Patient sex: M
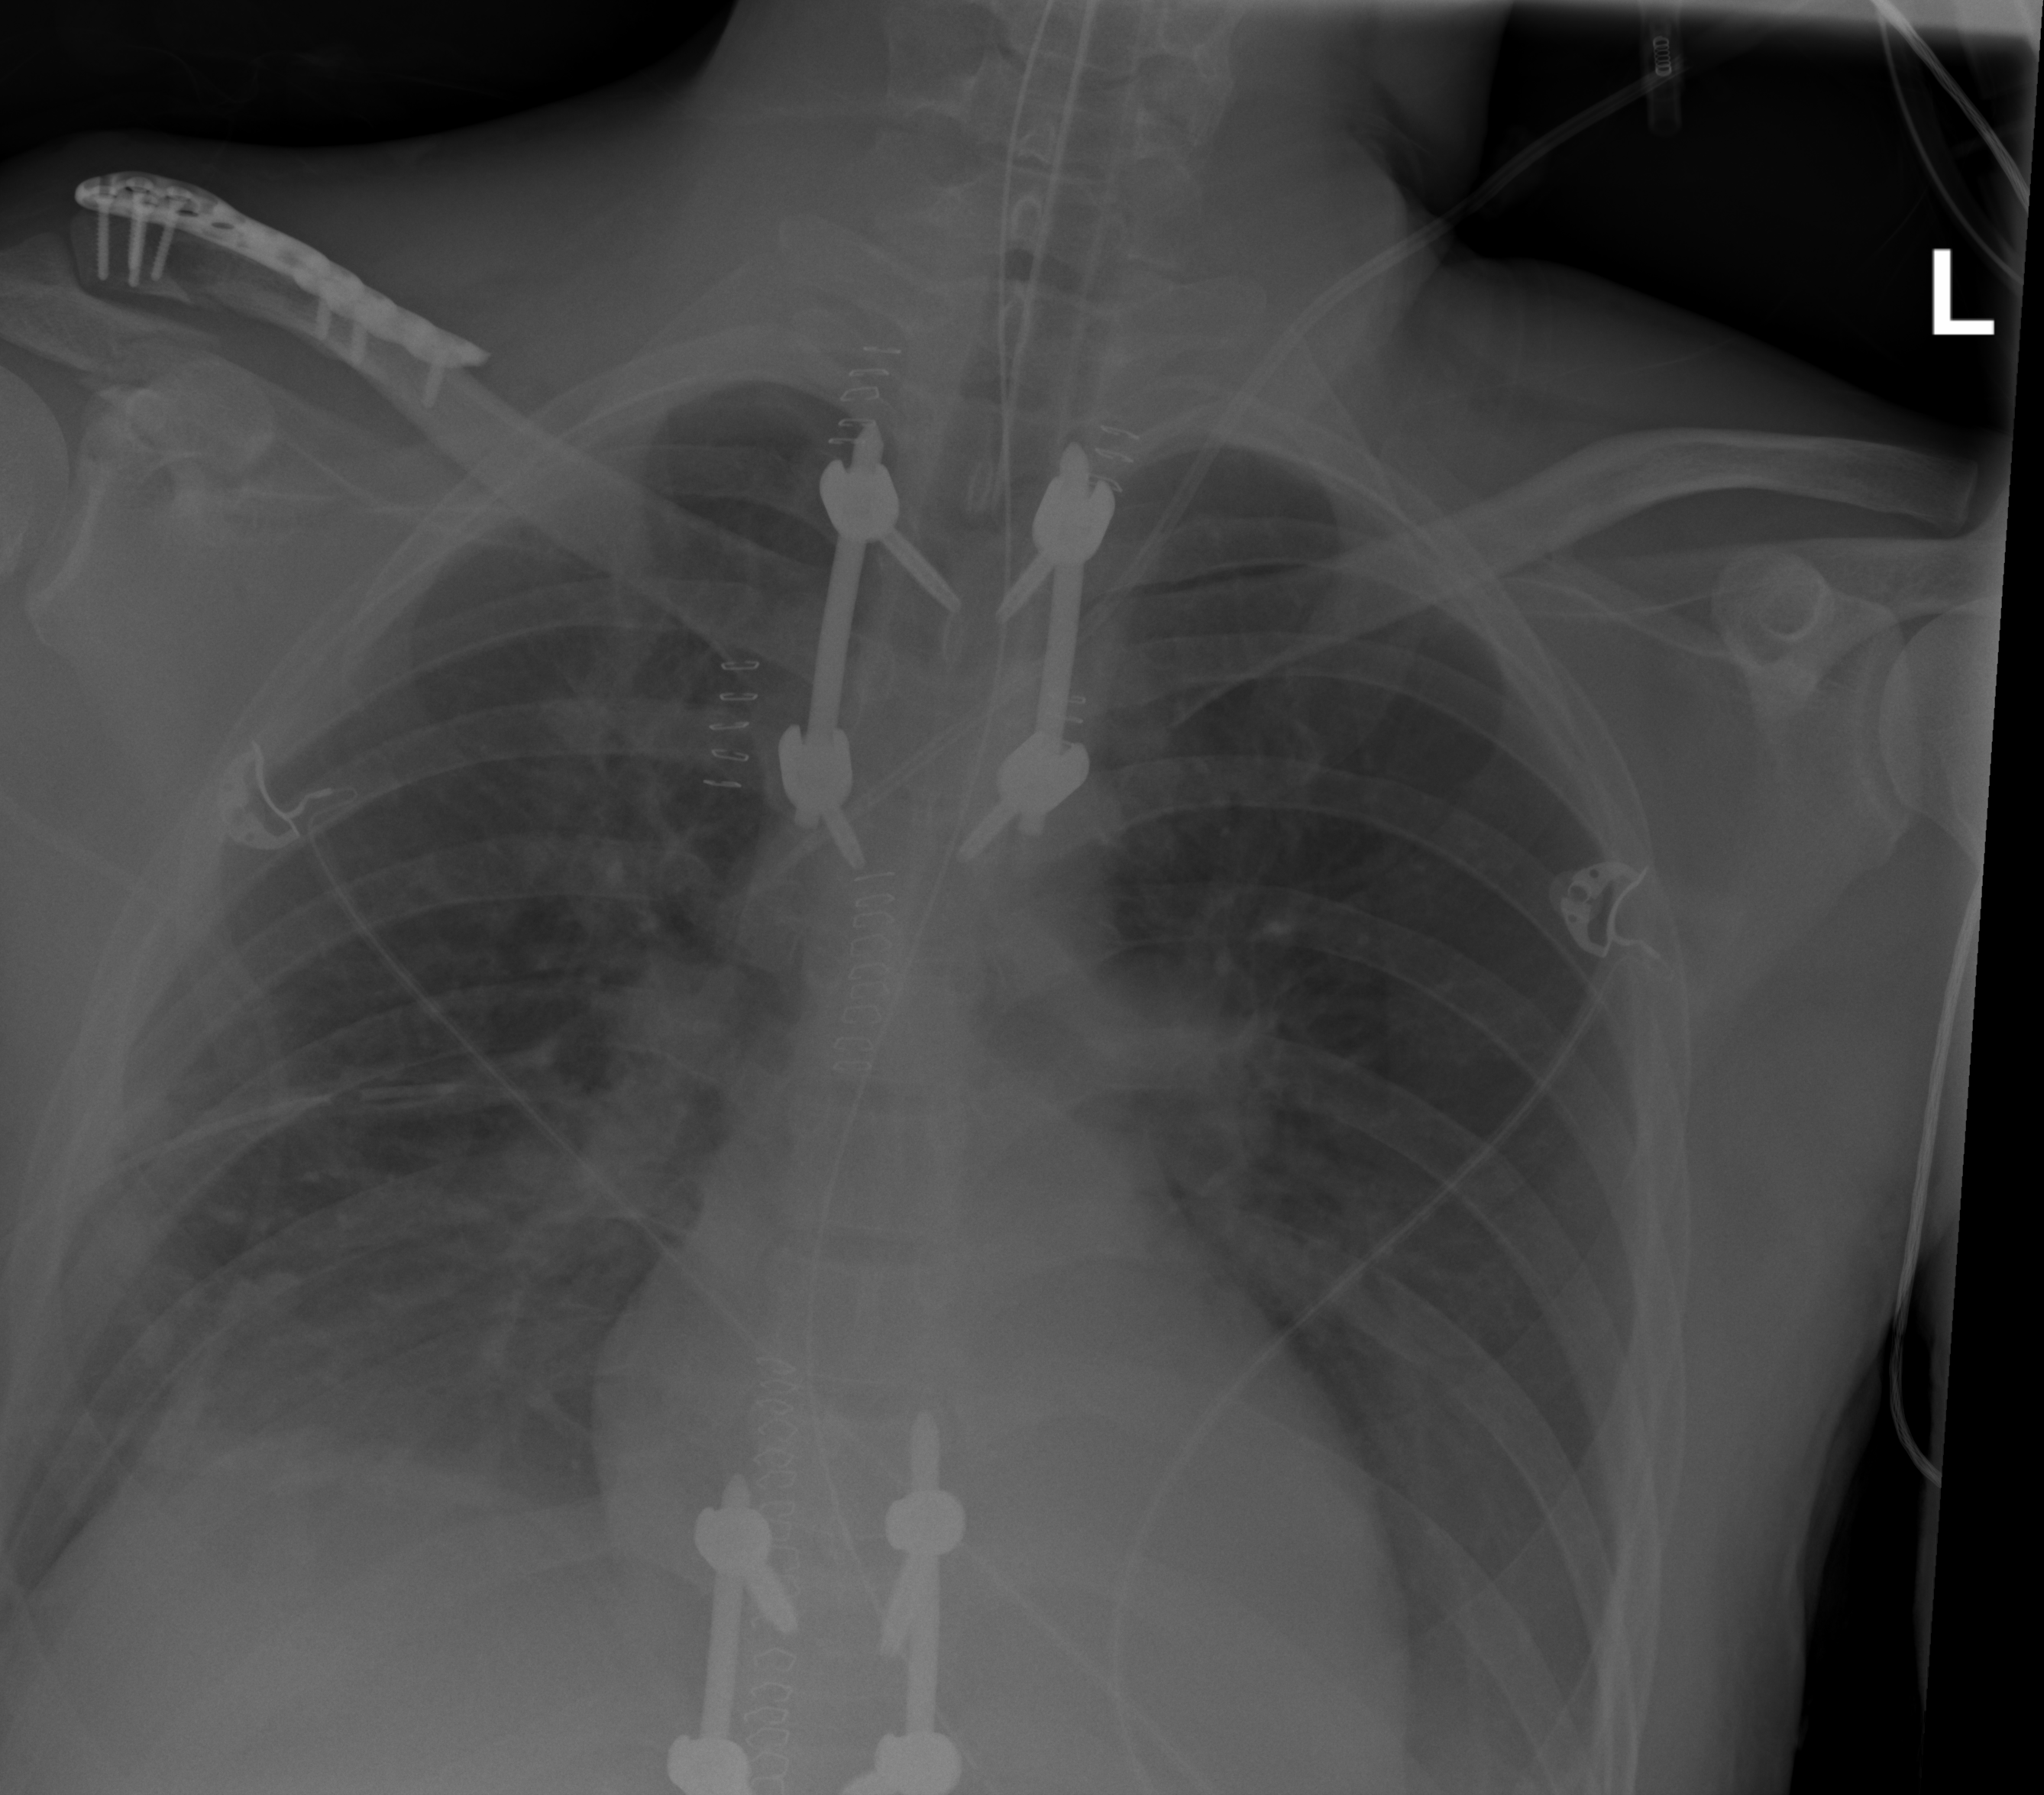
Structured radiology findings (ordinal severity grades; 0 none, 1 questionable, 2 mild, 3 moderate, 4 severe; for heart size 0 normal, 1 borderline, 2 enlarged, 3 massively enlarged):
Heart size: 0
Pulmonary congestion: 2
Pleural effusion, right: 0
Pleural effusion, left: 0
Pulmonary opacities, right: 0
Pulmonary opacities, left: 2
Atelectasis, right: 3
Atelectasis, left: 2